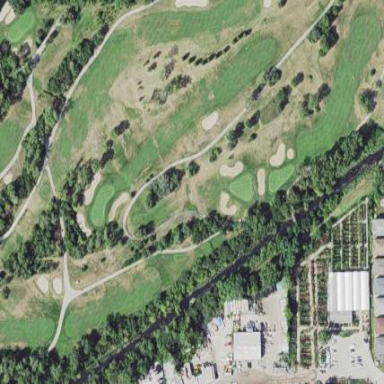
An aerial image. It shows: Golf course surrounded by greenery.